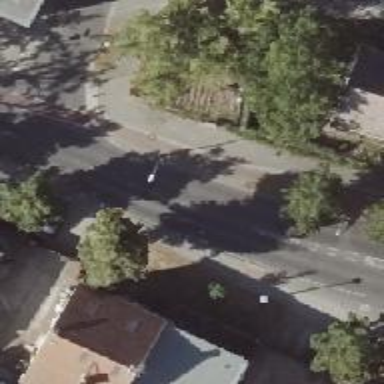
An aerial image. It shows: Secondary road with asphalt surface. There is separate track for cyclists on the right and sidewalks on both sides.